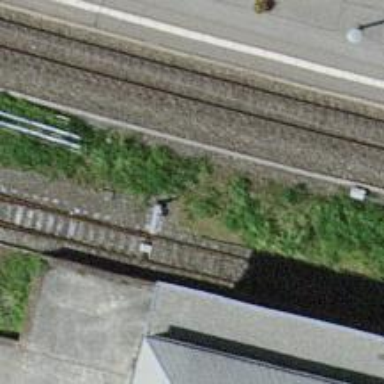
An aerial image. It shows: Railway switch.